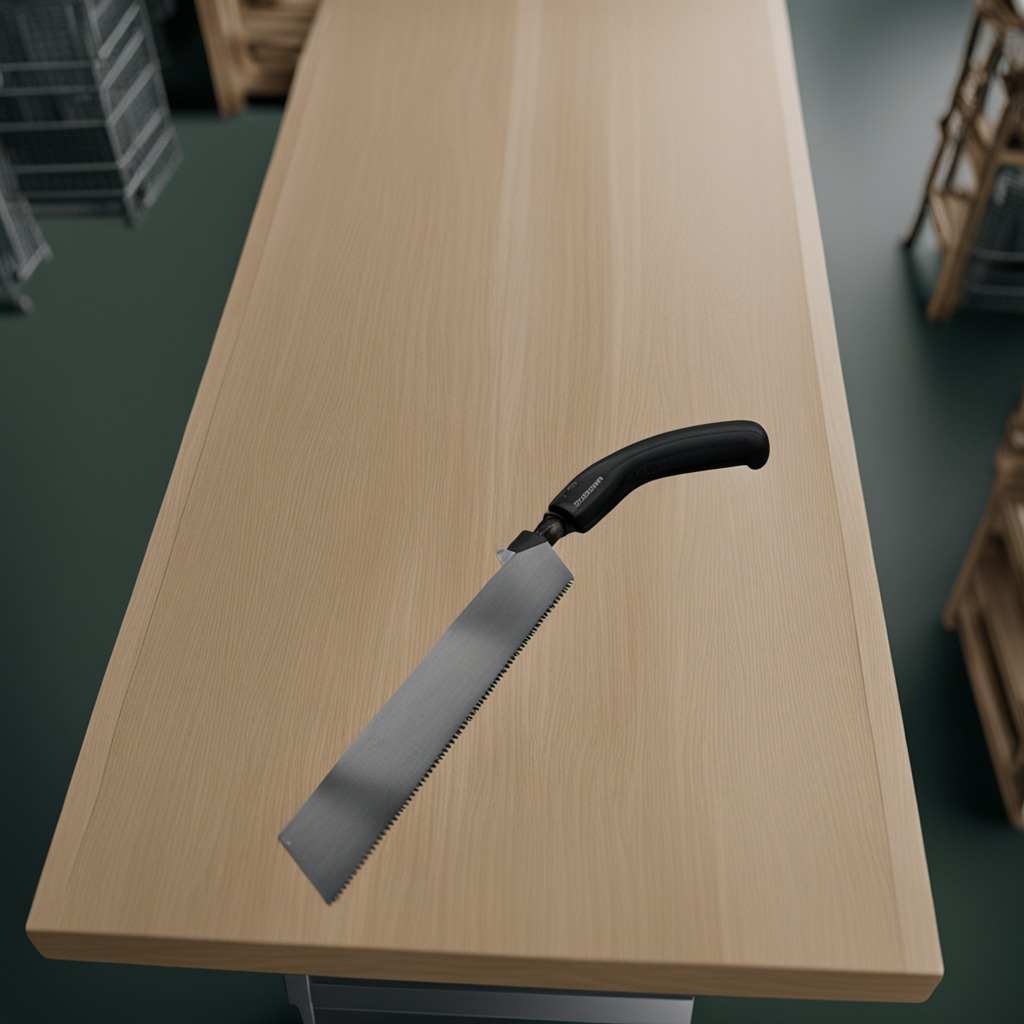
A handheld metal saw lies on a workbench inside a coastal fishing gear workshop.